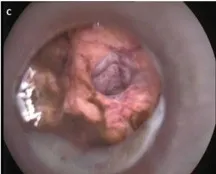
Images of vaginoscopy. (C) A wide uterine lumen with green mucous discharge confirming open cervix (D72).
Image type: endoscopy (gi_endoscopy)